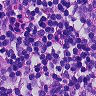
Metastatic tissue present: no